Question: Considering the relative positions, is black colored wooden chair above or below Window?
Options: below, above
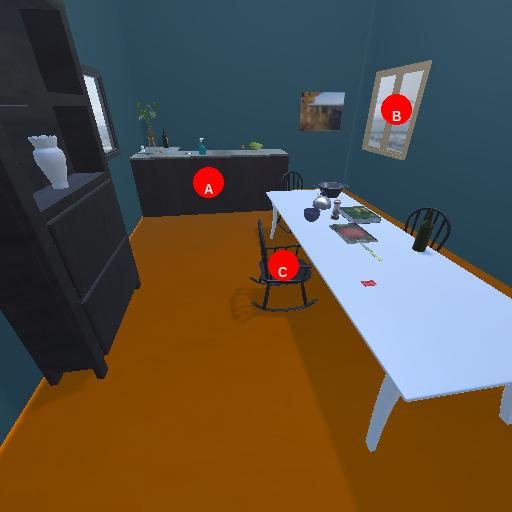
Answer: below